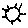
Label: sun